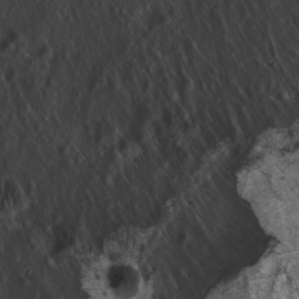
Label: non_frost